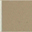
Piece: xx